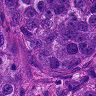
Metastatic tissue present: yes